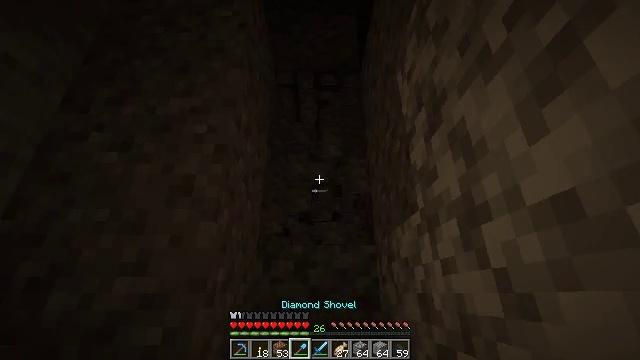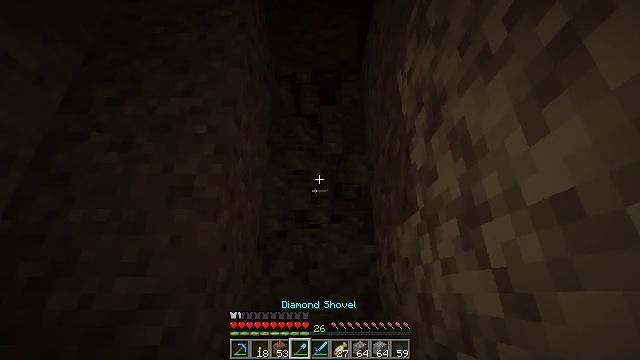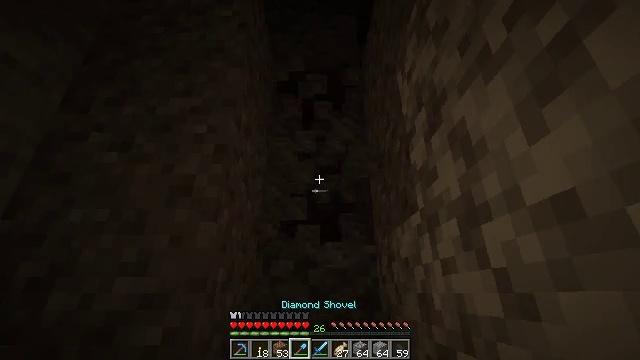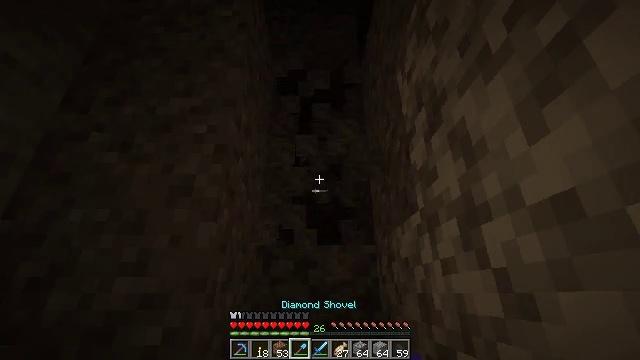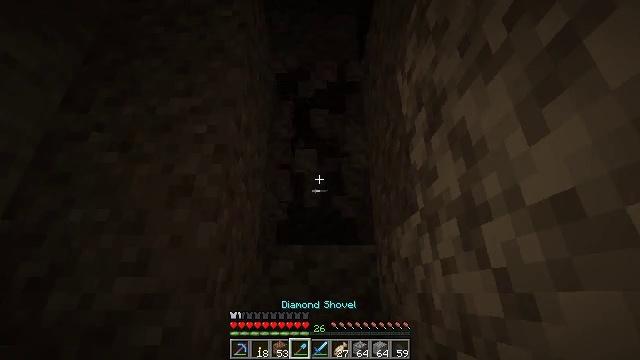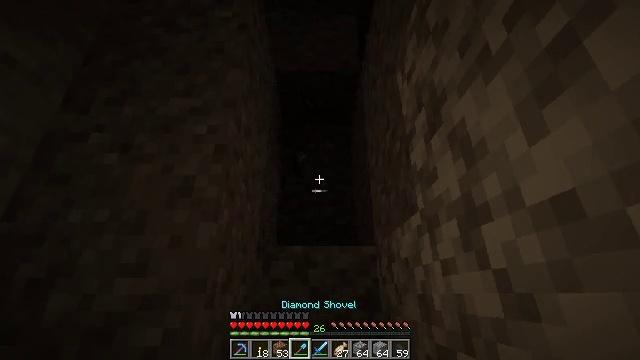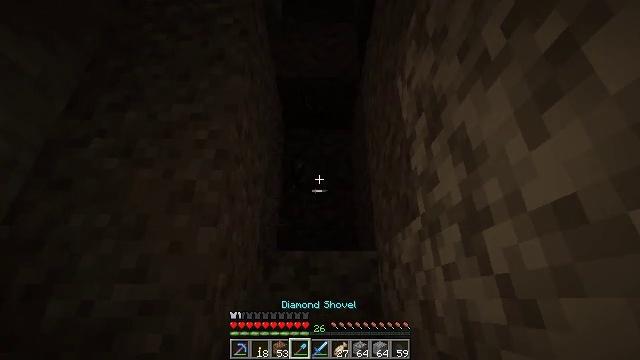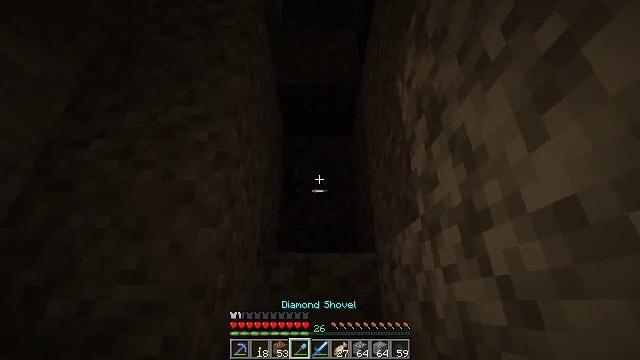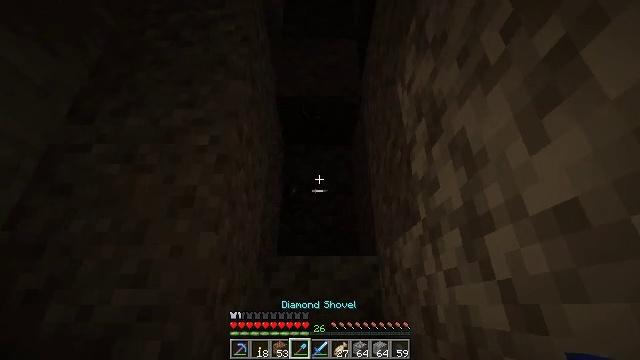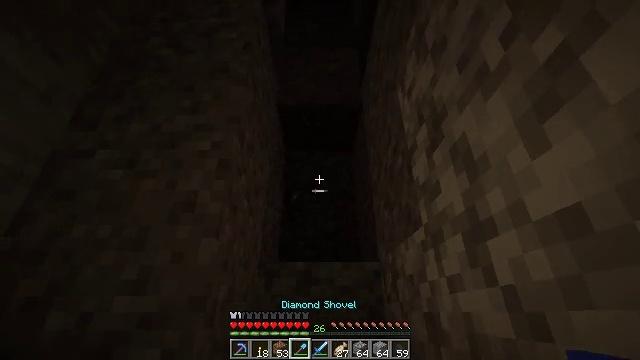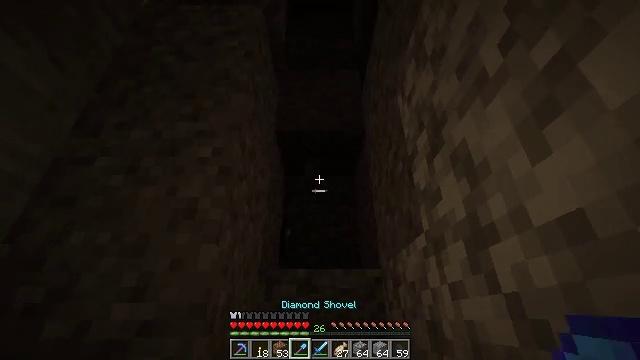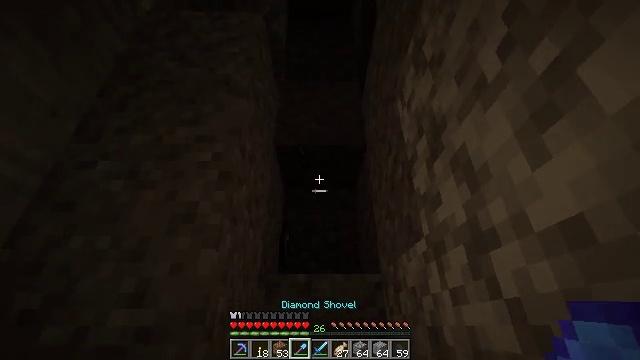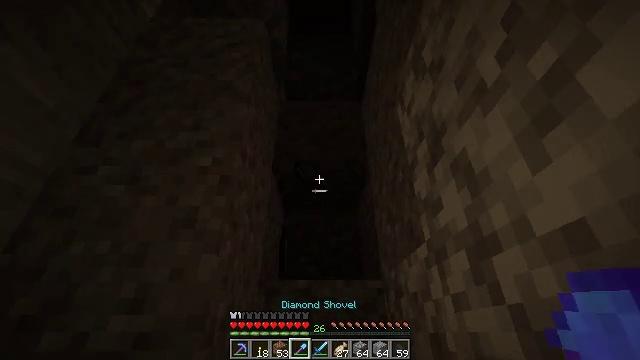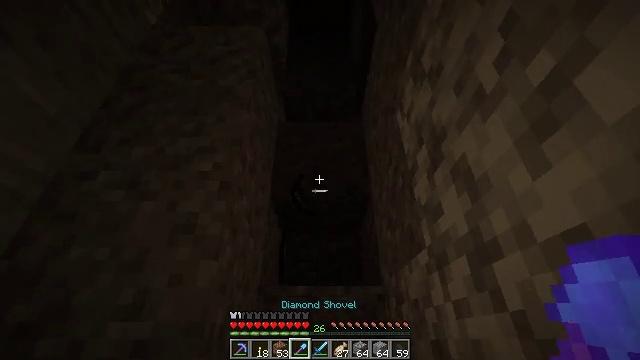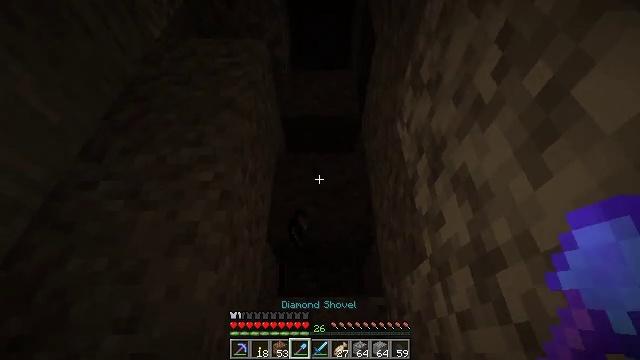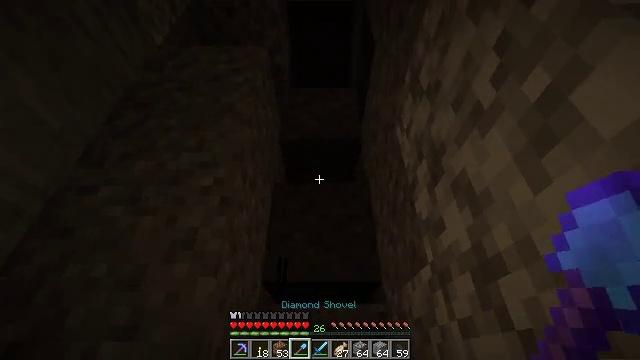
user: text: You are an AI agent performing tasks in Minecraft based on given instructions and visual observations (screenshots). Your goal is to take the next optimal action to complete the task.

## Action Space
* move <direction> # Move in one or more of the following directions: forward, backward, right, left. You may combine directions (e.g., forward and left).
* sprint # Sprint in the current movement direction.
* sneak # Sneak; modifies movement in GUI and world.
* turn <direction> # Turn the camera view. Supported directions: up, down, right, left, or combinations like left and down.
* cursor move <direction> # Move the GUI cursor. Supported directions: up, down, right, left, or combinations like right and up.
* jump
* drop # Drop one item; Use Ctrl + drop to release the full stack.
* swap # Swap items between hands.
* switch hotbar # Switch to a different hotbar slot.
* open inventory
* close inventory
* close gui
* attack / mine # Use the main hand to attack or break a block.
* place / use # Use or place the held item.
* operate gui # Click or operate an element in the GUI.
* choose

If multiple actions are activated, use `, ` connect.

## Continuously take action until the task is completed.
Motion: motion action
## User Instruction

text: Collect gravel for your inventory.
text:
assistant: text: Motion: no_op
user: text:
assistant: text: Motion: no_op
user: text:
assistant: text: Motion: no_op
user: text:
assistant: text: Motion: no_op
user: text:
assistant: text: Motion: no_op
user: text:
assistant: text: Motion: turn up
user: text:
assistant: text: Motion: no_op
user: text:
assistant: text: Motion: no_op
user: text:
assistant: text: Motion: turn up
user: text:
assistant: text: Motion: turn up
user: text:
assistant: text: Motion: turn up
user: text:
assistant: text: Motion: turn up
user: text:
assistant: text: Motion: turn up
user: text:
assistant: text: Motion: turn up
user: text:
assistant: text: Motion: turn up
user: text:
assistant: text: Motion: attack / mine
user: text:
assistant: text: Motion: turn down, attack / mine
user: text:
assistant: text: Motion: turn right and down, attack / mine
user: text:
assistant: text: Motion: turn right and down, attack / mine
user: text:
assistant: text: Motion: turn down, attack / mine
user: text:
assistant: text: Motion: turn down, attack / mine
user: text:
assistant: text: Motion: turn down, attack / mine
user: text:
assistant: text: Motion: turn down, attack / mine
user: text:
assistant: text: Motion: attack / mine
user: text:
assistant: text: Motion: turn left and up, attack / mine
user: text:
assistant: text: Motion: turn left and up
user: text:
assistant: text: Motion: turn up
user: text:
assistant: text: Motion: attack / mine
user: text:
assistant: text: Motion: attack / mine
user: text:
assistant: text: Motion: turn right and down, attack / mine